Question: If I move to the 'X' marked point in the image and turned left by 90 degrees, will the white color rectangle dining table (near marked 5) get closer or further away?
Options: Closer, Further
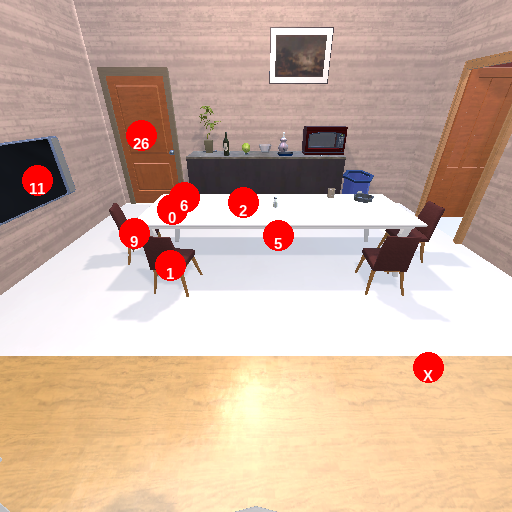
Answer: Closer